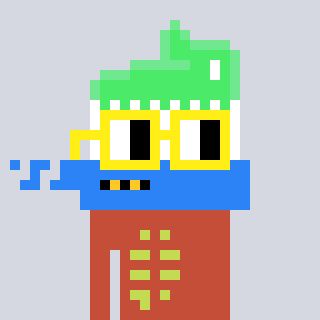
a pixel art character with square yellow glasses, a toothbrush-shaped head and a rust-colored body on a cool background